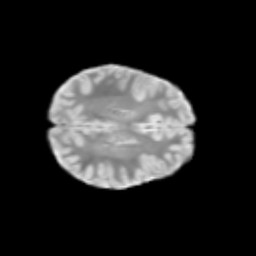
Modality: T2w
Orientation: axial
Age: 9
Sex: female
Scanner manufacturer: siemens
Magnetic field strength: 3 T
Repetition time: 3.8 s
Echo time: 0.07 s